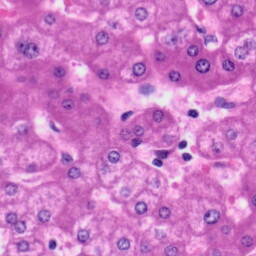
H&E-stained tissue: Liver